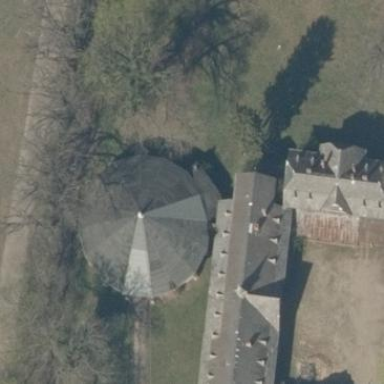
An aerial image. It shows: Building with pyramidal roof shape.